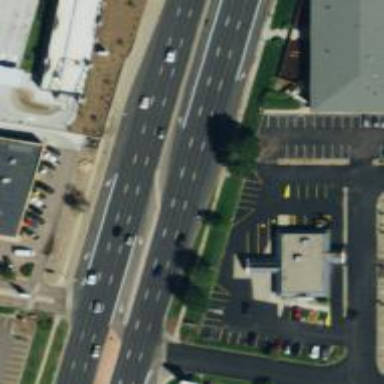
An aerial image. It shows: Asphalt road with primary link designation.